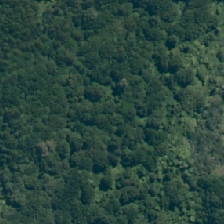
Land cover: indigenous_forest